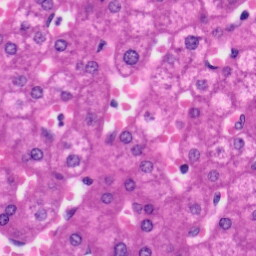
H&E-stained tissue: Liver